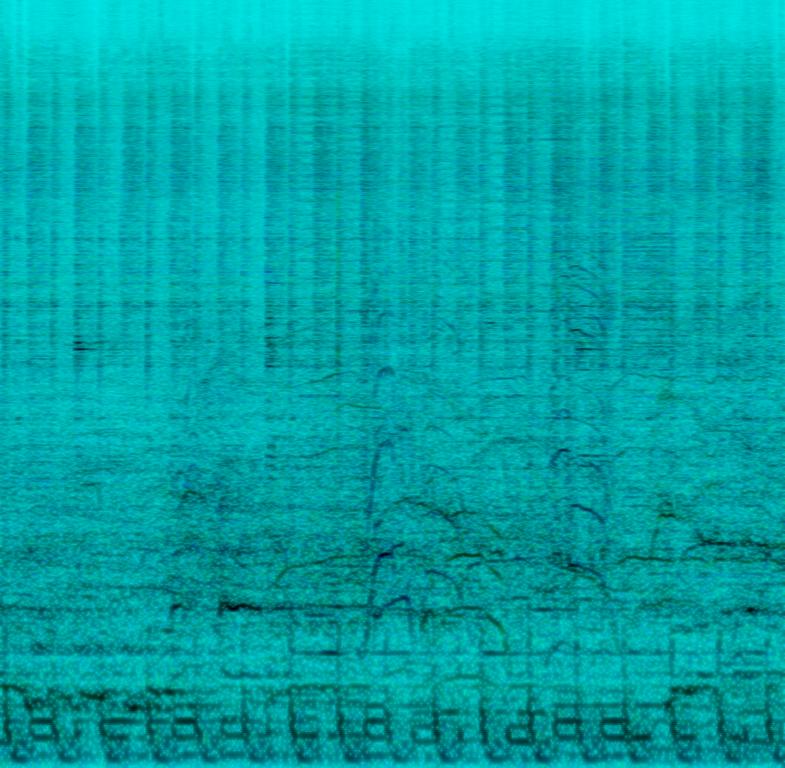
This audio contains a digital drum with a kick on every beat. An e-bass is playing a slightly funky groove. A synthesizer is playing a short fast melody. Another synth sound is playing a string/pad sound rising up into focus. A female voice is singing, then another female voice takes over singing. The crowd is cheering loudly. This song may be playing during a live show.